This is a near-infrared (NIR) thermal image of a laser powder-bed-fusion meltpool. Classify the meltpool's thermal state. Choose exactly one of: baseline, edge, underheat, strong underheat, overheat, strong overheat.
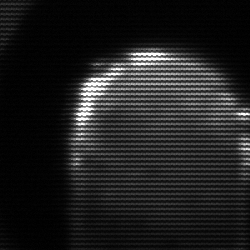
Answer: edge